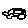
Label: car